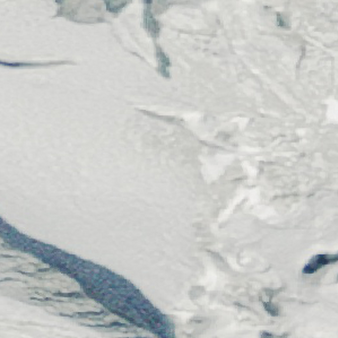
Label: other